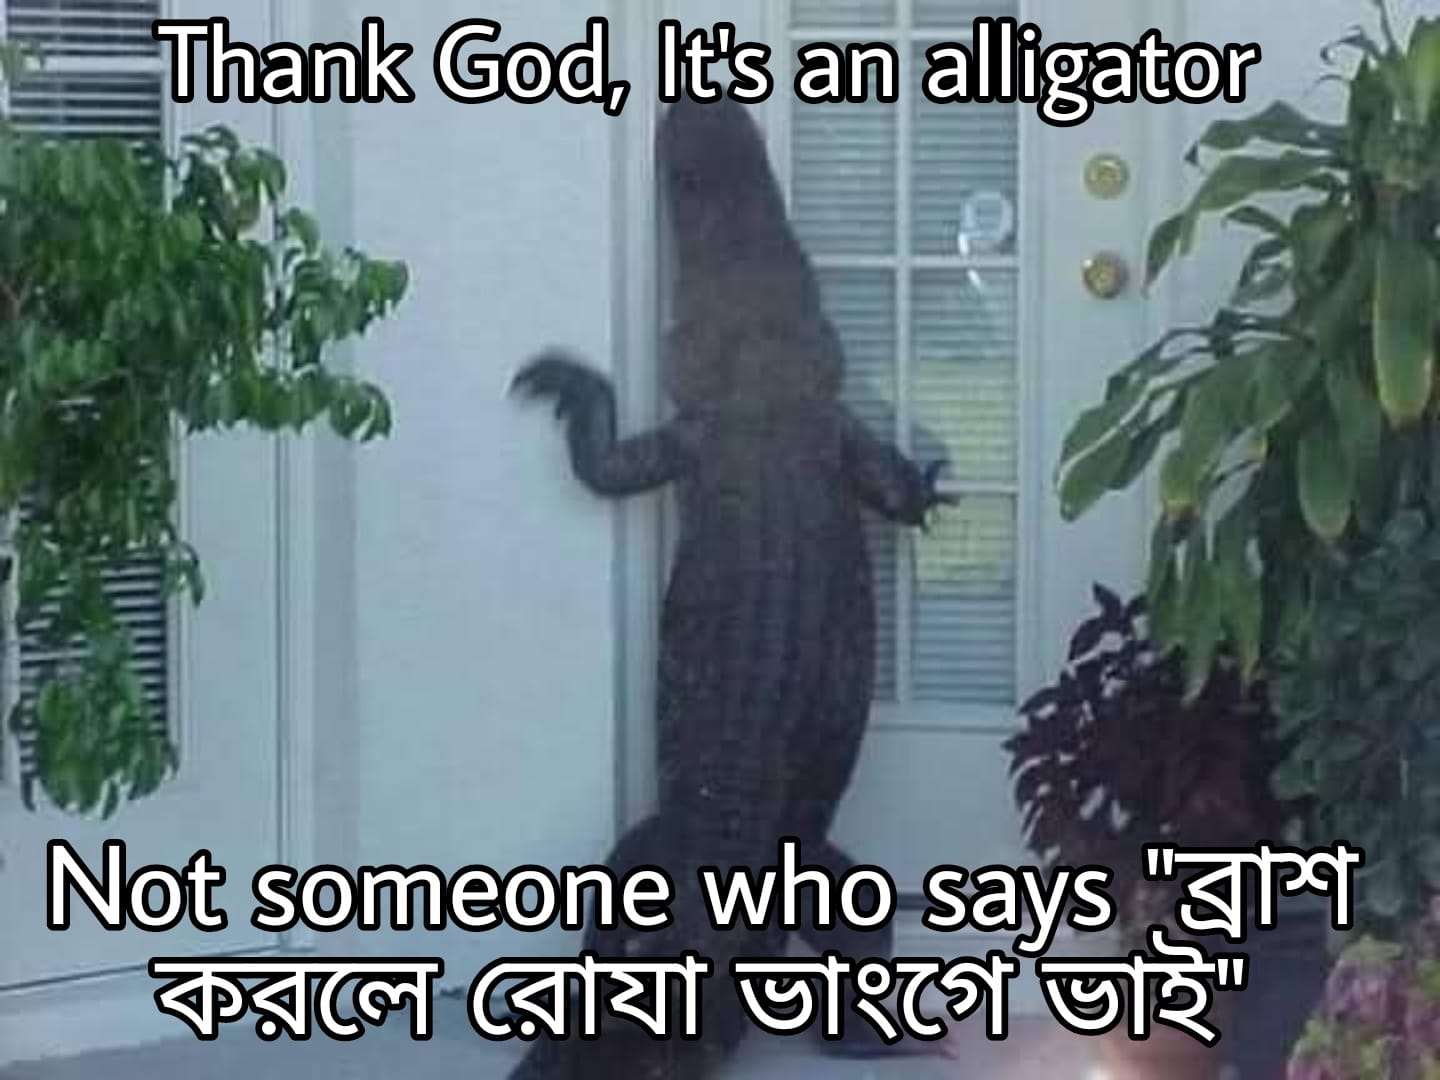
Caption: Thank God, It's an alligator   Not Someone who says " ব্রাশ করলে রোযা ভাঙ্গে ভাই "
Label: hate